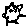
Label: sun